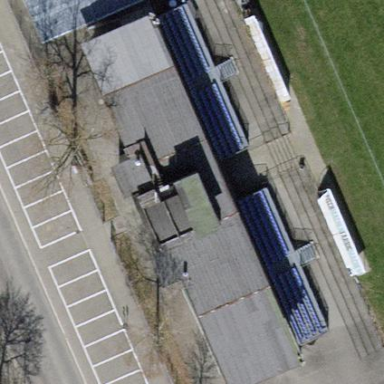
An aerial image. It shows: Grandstand at soccer field.